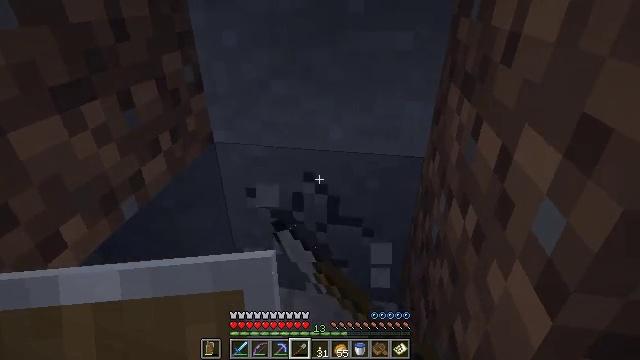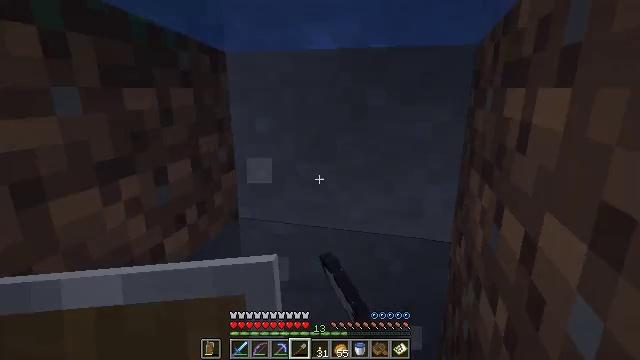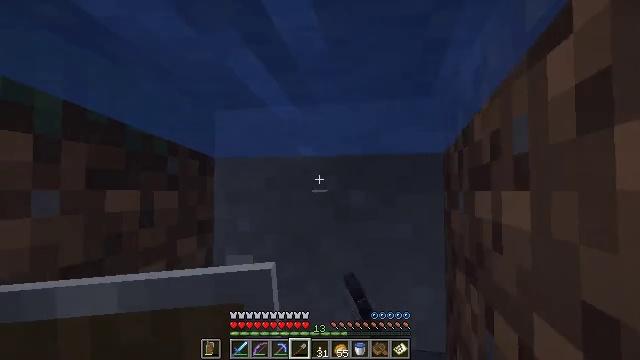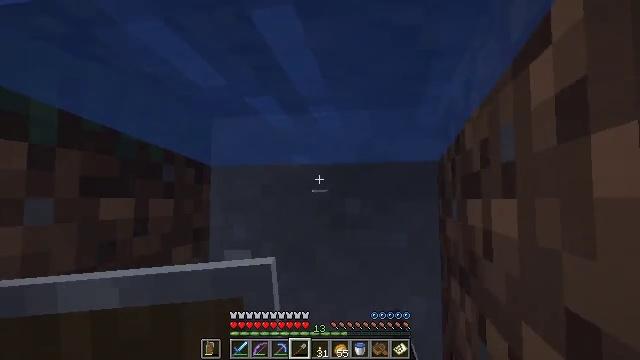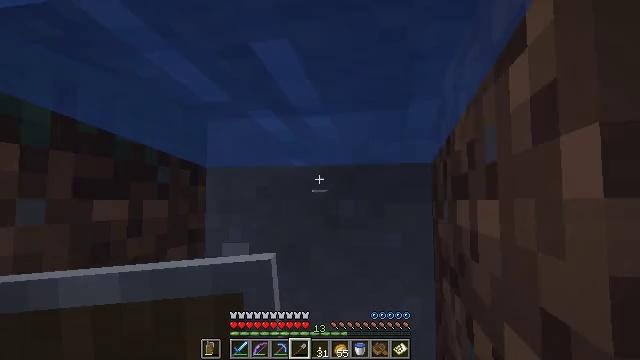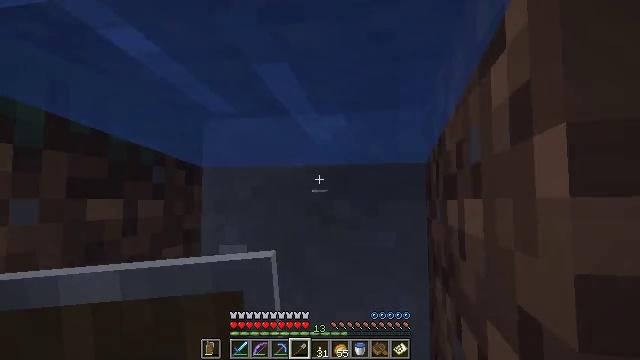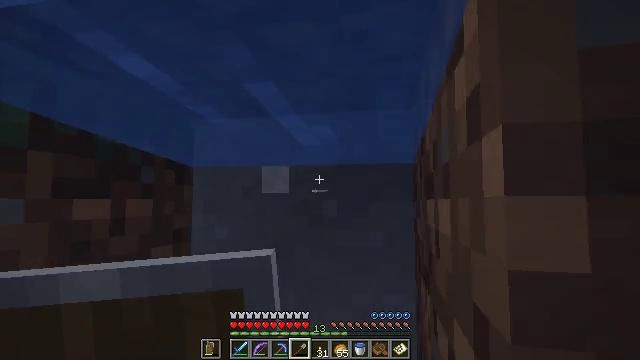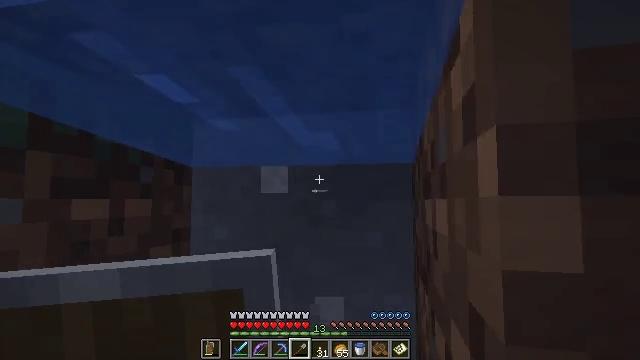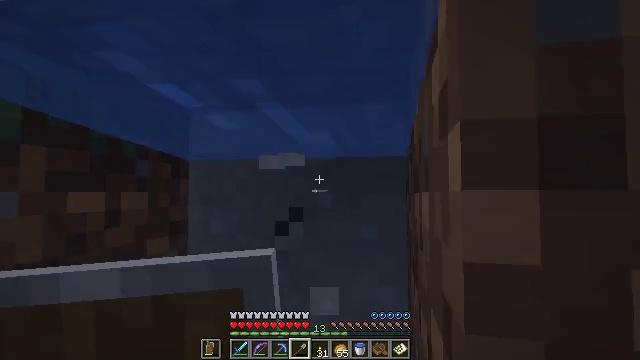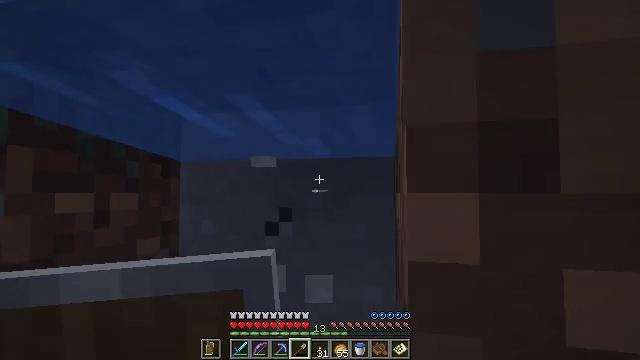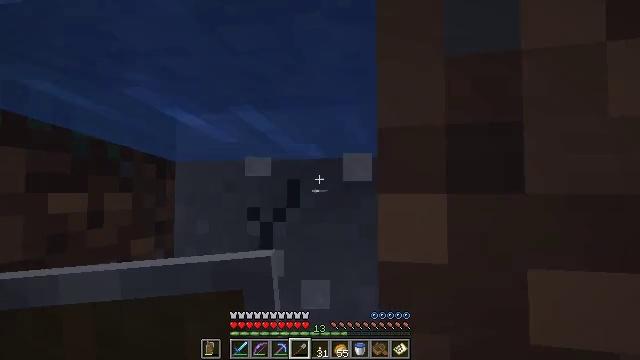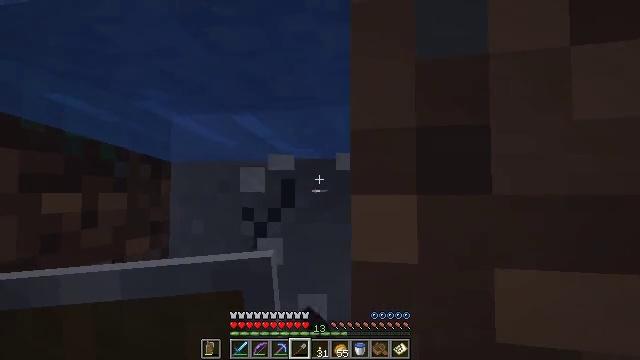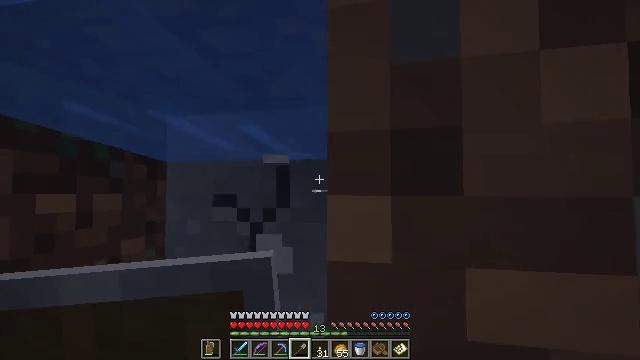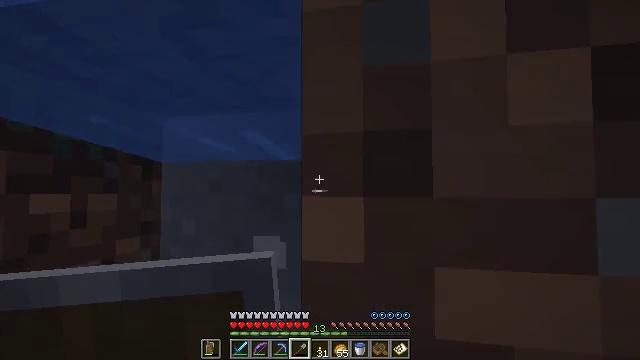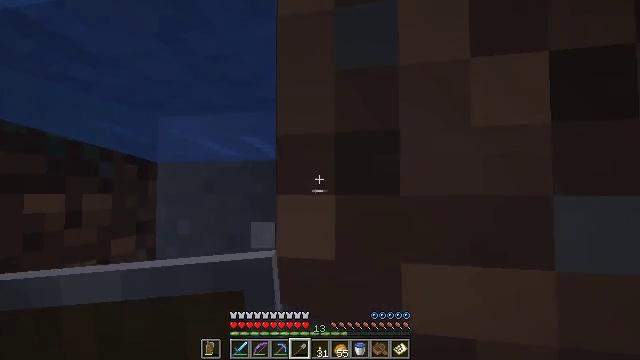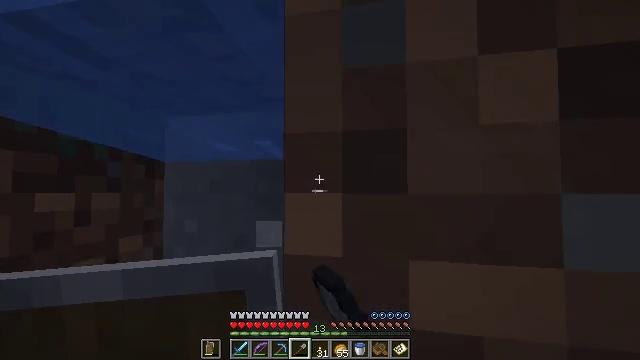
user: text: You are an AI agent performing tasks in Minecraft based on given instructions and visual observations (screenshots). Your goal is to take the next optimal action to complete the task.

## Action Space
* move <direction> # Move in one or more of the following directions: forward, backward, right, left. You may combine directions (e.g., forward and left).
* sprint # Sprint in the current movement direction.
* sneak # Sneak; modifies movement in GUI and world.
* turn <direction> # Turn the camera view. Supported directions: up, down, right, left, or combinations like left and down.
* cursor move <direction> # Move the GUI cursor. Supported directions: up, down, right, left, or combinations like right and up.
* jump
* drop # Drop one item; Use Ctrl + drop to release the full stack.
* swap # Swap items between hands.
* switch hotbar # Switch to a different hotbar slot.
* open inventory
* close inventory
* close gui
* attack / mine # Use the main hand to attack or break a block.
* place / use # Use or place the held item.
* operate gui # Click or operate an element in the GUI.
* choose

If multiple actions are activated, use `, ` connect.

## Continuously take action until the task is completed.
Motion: motion action
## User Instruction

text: Dig up clay found underwater.
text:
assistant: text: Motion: turn left and up, attack / mine
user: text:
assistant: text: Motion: turn right and up
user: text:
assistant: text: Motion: turn up
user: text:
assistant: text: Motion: no_op
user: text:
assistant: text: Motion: no_op
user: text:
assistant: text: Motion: attack / mine
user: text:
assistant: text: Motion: attack / mine
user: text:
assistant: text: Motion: turn down, attack / mine
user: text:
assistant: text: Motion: attack / mine
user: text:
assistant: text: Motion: attack / mine
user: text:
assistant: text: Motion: attack / mine
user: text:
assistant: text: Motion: attack / mine
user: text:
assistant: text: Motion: attack / mine
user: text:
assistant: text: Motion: move left, attack / mine
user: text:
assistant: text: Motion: move left, attack / mine
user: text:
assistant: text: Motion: move left, turn left and down, attack / mine
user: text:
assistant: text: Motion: move left, attack / mine
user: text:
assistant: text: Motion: move left, turn left and down, attack / mine
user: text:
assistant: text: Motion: move left, attack / mine
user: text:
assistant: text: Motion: move forward and move left, attack / mine
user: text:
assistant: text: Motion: move forward and move left, turn right and down, attack / mine
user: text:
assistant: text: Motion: move forward and move left, attack / mine
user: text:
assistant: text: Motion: move forward and move left, attack / mine
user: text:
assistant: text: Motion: move forward and move left, attack / mine
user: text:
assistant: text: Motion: move forward and move left, turn right, attack / mine
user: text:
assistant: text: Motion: move forward and move left, attack / mine
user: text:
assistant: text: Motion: move forward and move left, turn right, attack / mine
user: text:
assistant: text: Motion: move forward and move left, turn right, attack / mine
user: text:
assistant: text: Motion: move forward, attack / mine
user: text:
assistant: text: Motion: move forward, attack / mine